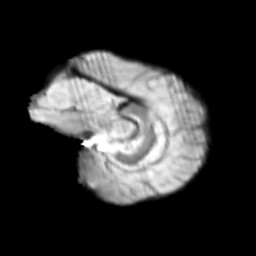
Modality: T2w
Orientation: sagittal
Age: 9
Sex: female
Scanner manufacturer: siemens
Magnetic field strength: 3 T
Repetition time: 3.8 s
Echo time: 0.07 s